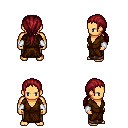
a pixel art fantasy rpg character, male body template, human, tanned skin, brown robe, robe skirt, brunette ponytail hairstyle, white cloth bracers, four views (front, back, left, right), 2x2 character sprite sheet, small pixel art, hard edges, no anti-aliasing